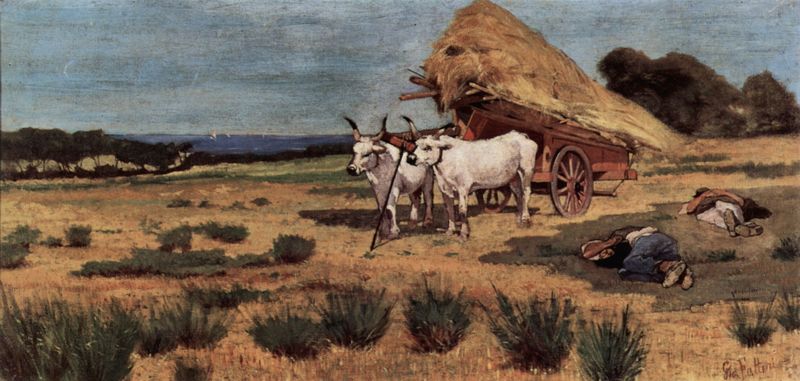
Titel: Rast in der Maremma mit Bauern und Ochsengespann
Künstler: Giovanni Fattori
Standort: Firenze
Institution: Collezione Carnielo
Schlagwörter: baum, berg, blau, felsen, gemälde, himmel, meer, schatten, schlaf, wasser, weiß, bäume, gelb, grün, landschaft, menschen, see, ufer, braun, hintergrund, licht, männer, stroh, gras, tiere, wiese, malerei, tod, feld, horizont, hügel, kühe, büsche, gebüsch, sonne, sträucher, land, gold, realismus, wald, arbeit, bauern, boote, genre, karren, räder, stillleben, spanien, schiffe, segel, ruhe, liegen, schlafen, schlafende, italien, zwei, acker, ernte, heu, heuernte, mittag, transport, trocken, fels, kuh, rind, pause, rast, arbeiter, rad, wagen, manet, bauer, segelboote, rinder, feldarbeiter, lichtung, grasbüschel, daumier, karg, griechenland, hörner, gespann, joch, ochse, ochsen, stier, stiere, milet, ausruhen, rasten, faul, heuwagen, rueh, mittagsschlaf, kälber, ochsenwagen, büffel, ochsenkarren, impressonismus, verblauen, siesta, stoh, mittagspause, heuwaagen, rindfleisch, schifffe, 19 jahrhundert, siestra, sieata